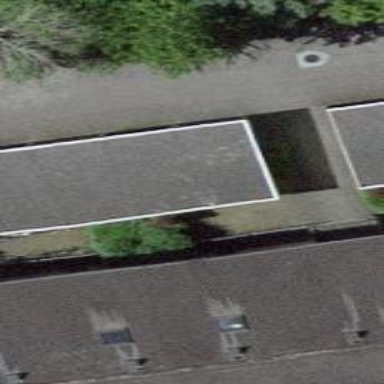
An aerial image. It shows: Garage.